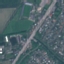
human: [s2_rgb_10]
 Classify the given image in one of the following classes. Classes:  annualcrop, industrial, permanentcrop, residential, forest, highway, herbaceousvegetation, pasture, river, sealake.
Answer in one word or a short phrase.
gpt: Highway